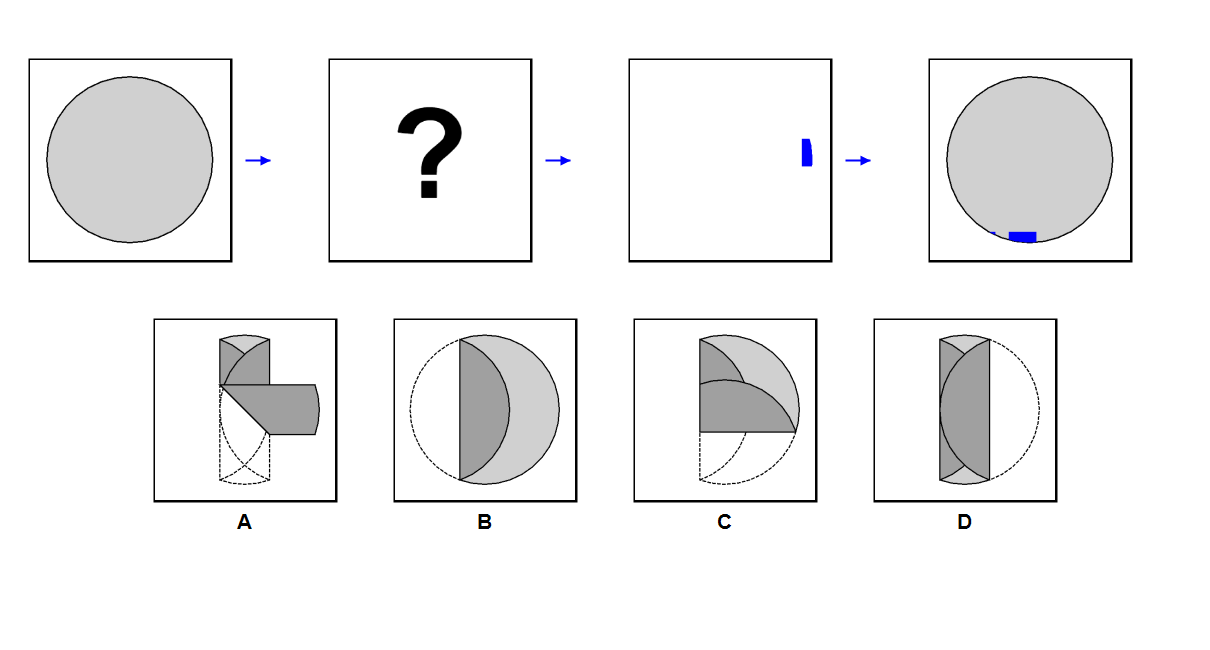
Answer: C